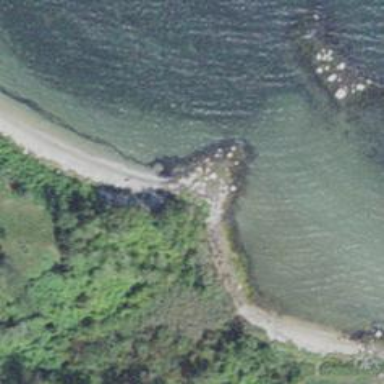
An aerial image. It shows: Natural rock reef.